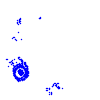
Particle: kaon